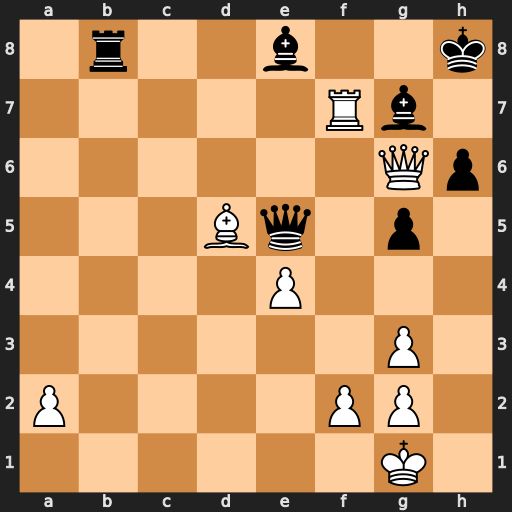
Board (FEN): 1r2b2k/5Rb1/6Qp/3Bq1p1/4P3/6P1/P4PP1/6K1
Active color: w
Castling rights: -
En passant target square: -
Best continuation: Rf8+ Bxf8 Qg8#